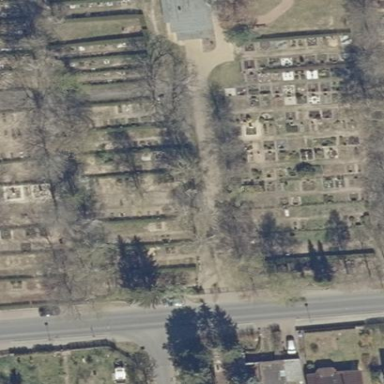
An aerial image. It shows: Cemetery with fence around it.